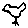
Label: bird